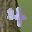
Label: 4